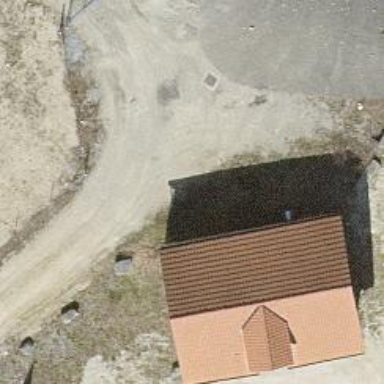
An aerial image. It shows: Driveway with gravel surface.